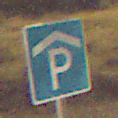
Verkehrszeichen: Parkhaus
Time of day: Night
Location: Outdoor (Nature)
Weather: Clear
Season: NotSpecified
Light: Natural